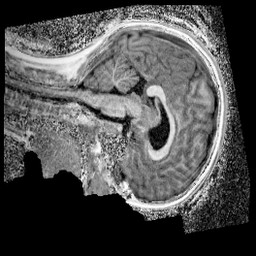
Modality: UNIT1_denoised
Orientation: sagittal
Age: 10
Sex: female
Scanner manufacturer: siemens
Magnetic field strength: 3 T
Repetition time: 4 s
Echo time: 0.00299 s